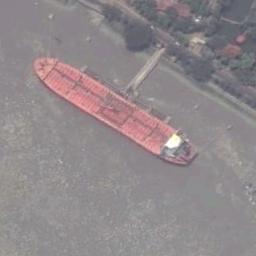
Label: ship